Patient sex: M
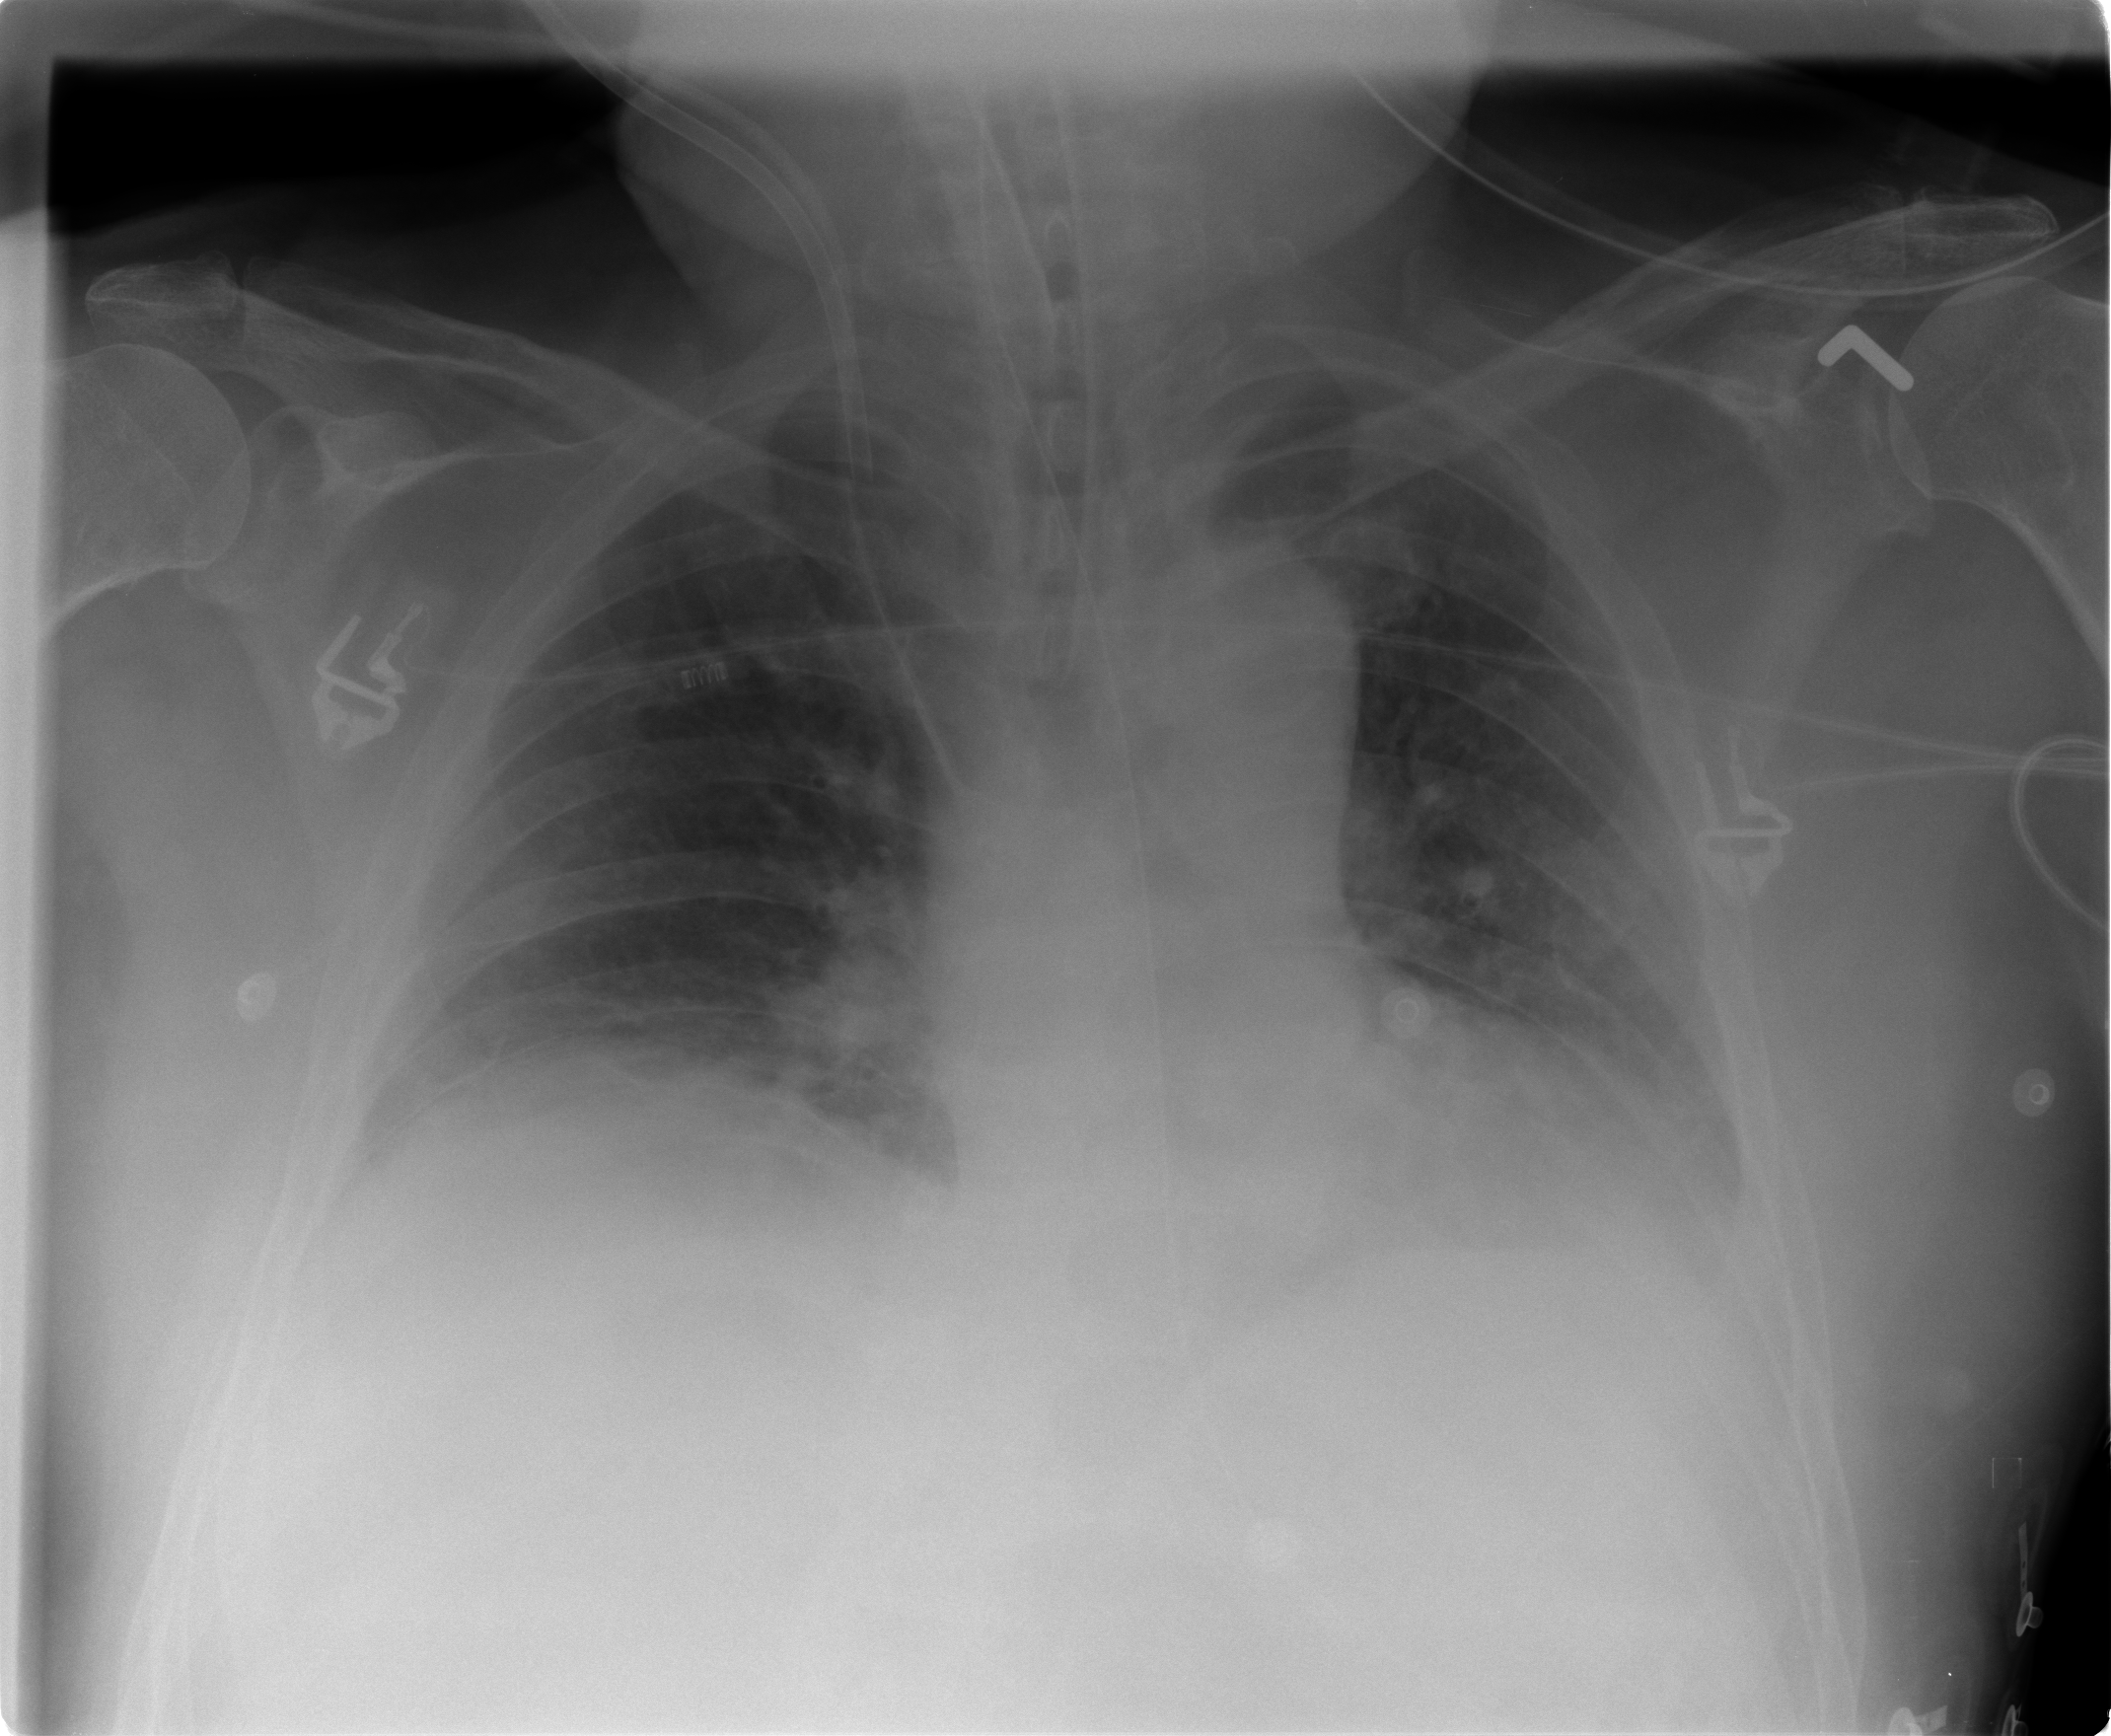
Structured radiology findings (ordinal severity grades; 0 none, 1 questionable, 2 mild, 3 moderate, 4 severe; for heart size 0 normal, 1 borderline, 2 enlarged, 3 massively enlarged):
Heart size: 2
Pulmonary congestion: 0
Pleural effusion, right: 1
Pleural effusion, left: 2
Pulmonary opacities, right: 0
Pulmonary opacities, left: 0
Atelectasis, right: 2
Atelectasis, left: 2